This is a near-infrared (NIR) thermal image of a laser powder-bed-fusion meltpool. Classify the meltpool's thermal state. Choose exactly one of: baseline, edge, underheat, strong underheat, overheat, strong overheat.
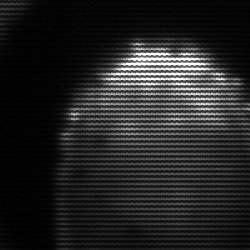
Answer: edge